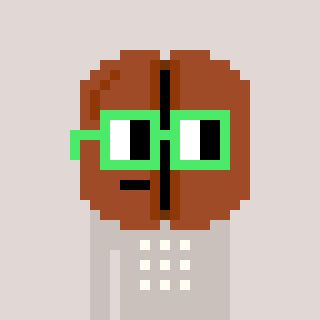
a pixel art character with square light green glasses, a coffeebean-shaped head and a foggrey-colored body on a warm background